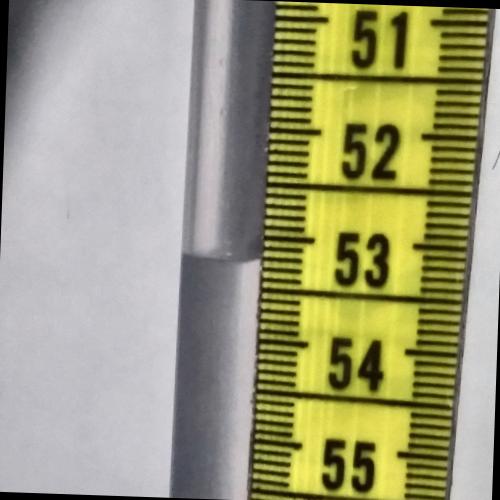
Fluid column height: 53.2 cm